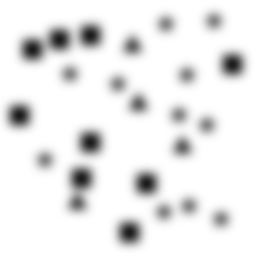
Squares: 9
Triangles: 4
Stars: 11
Total shapes: 24